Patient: sex M, age 54
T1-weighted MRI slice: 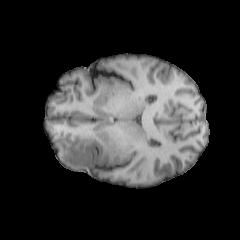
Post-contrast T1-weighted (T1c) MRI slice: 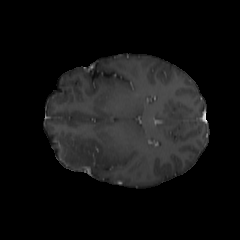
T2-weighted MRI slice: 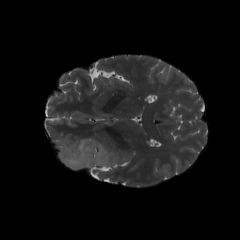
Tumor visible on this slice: yes
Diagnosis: Astrocytoma, IDH-wildtype
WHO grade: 3